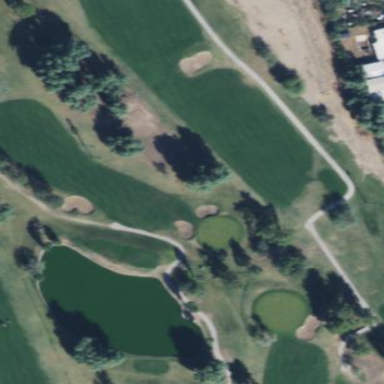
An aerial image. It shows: Lush grassy fairway on golf course.